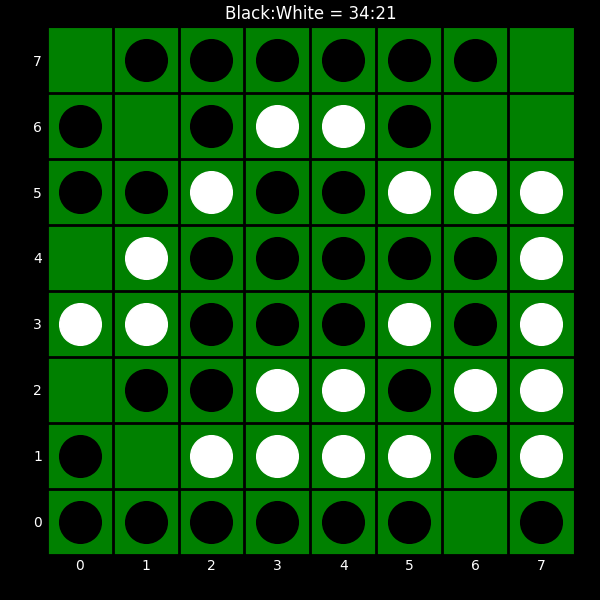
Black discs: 34
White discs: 21